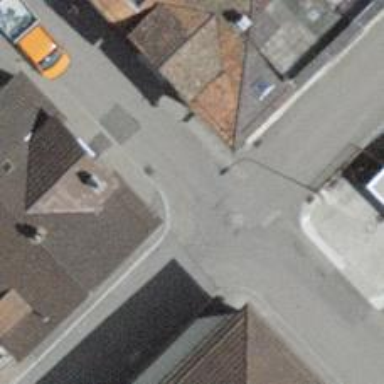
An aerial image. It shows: Asphalt road in residential area.